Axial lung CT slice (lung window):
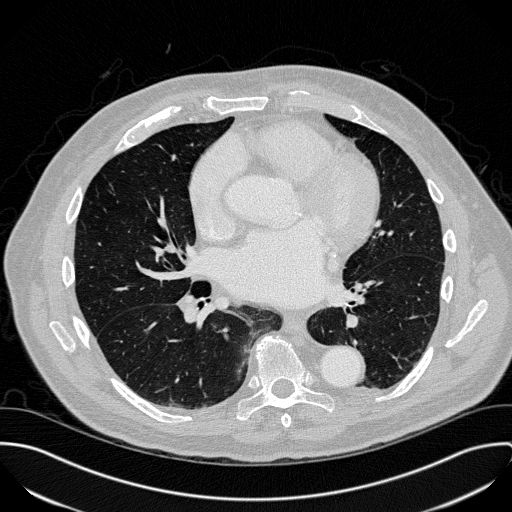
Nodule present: yes
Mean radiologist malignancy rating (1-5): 2.667